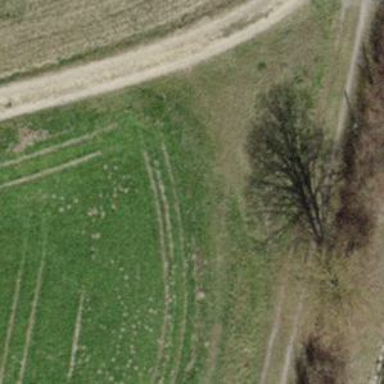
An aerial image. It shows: Agricultural track with grass surface. The track is suitable for agricultural vehicles and has grade 4 track type.